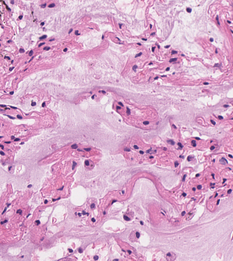
Tumor epithelial tissue: no
Tumor-associated stroma tissue: no
Normal tissue: yes